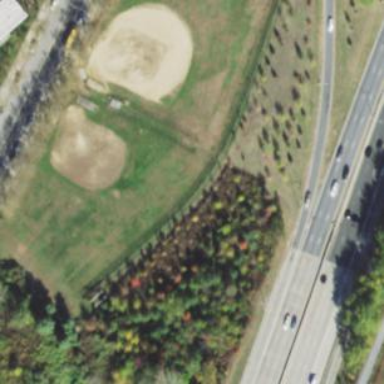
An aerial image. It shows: Baseball pitch for leisure land.